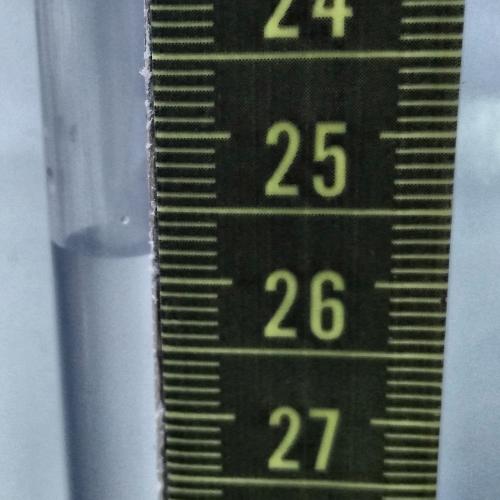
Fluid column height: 25.8 cm